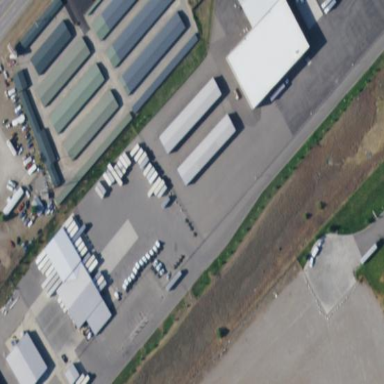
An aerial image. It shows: Industrial area primarily used for transport purposes.